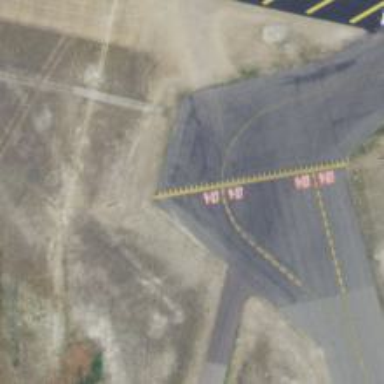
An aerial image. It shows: Image of taxiway at airport.